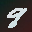
Label: 9